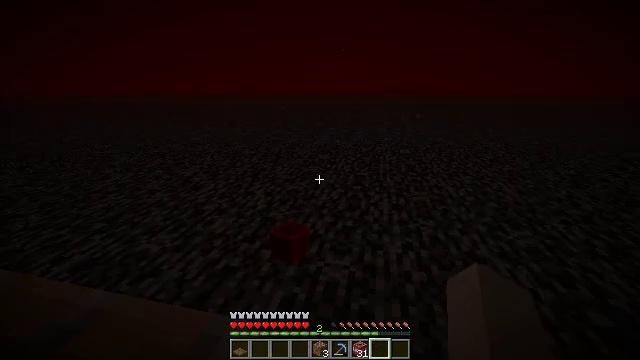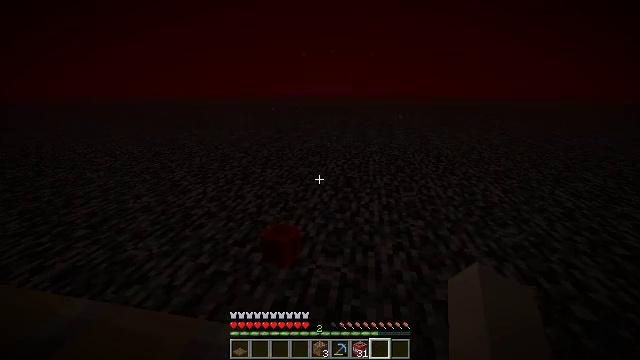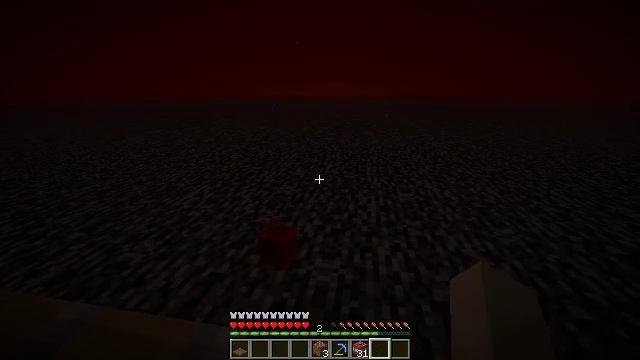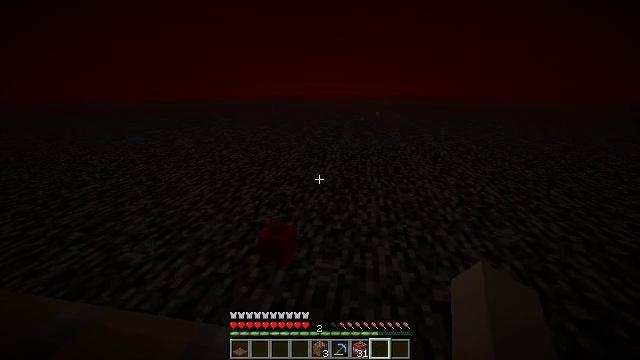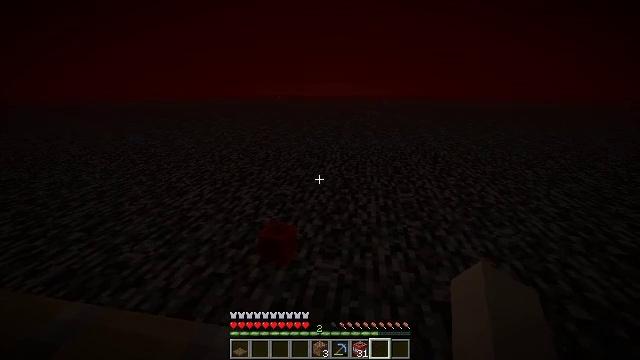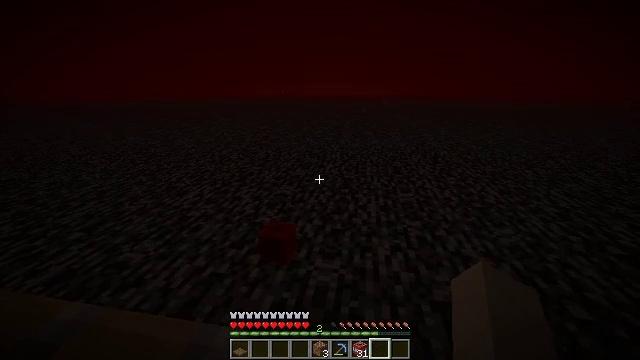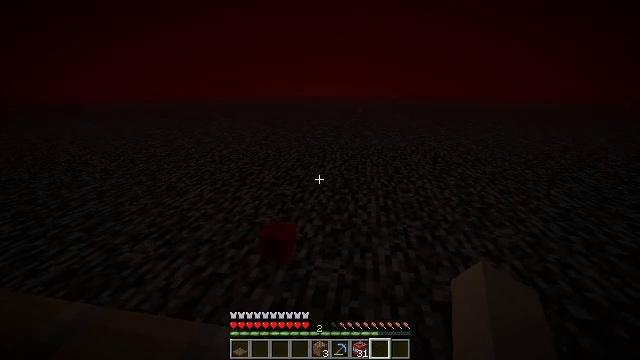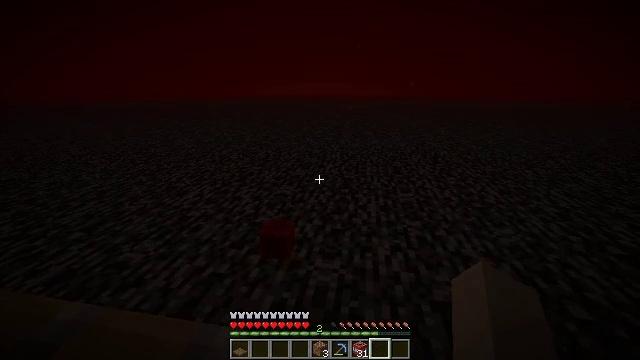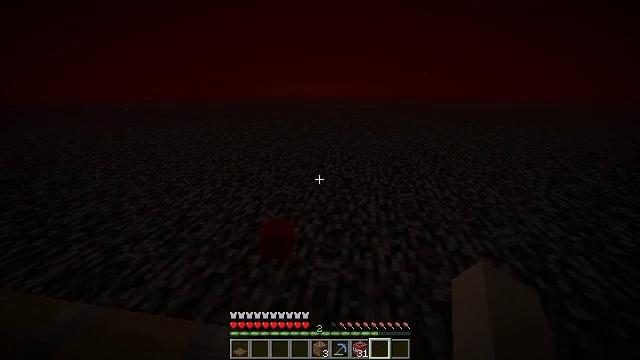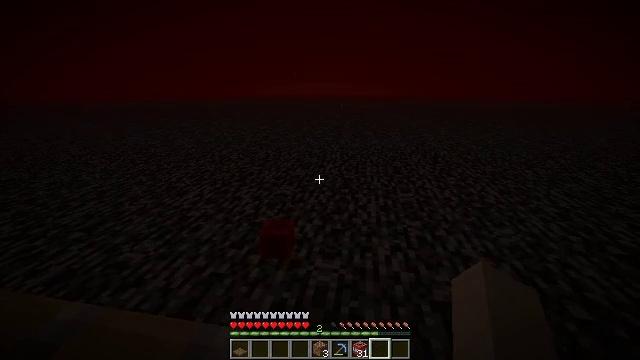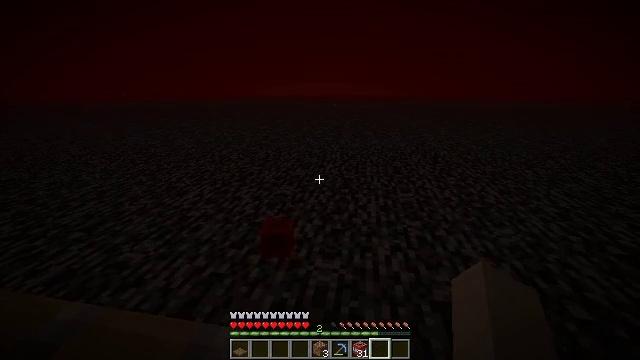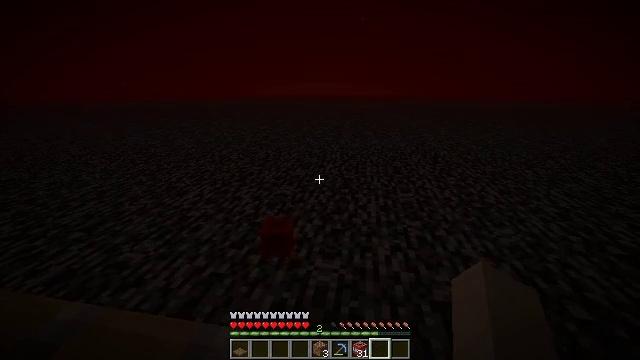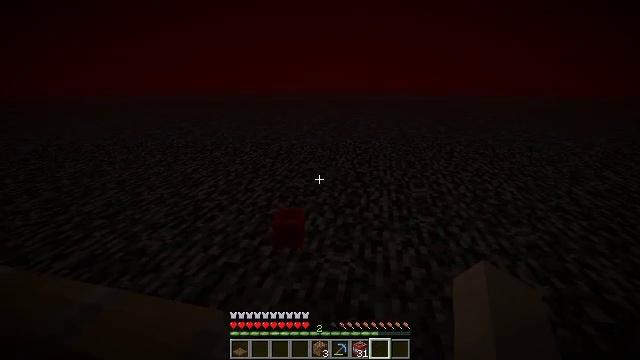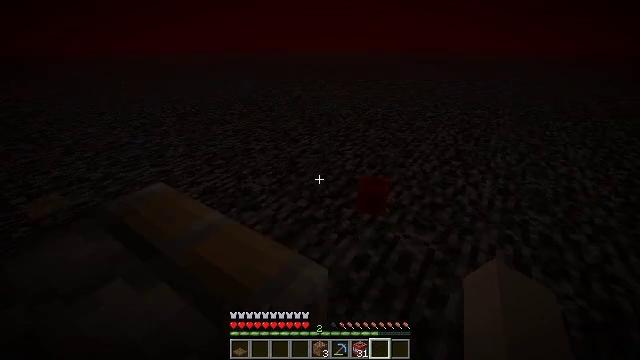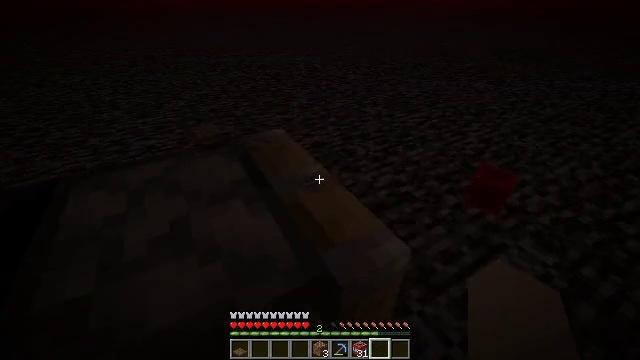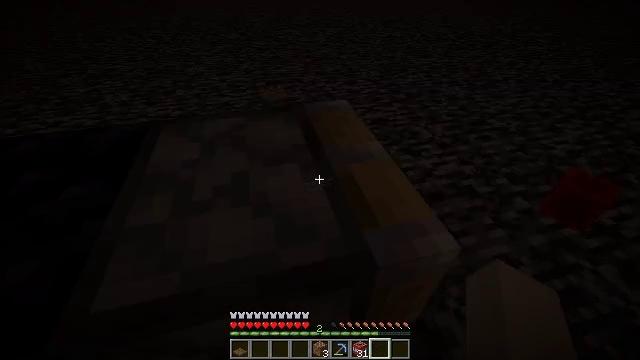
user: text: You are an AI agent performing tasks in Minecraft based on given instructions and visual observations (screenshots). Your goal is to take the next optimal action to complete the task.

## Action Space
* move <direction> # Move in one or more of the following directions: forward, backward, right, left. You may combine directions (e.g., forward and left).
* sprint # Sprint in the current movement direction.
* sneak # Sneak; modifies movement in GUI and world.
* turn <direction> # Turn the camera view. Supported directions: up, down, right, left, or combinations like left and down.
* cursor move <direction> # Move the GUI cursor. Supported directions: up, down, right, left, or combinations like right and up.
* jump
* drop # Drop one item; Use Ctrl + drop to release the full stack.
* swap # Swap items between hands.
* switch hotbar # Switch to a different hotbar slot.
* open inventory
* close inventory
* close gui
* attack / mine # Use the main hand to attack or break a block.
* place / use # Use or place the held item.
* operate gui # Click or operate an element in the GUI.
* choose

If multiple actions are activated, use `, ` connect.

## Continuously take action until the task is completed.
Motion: motion action
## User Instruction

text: Mine the piston from the build.
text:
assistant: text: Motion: turn right
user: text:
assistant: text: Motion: no_op
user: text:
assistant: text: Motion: no_op
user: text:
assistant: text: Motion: no_op
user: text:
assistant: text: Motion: no_op
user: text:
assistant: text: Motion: no_op
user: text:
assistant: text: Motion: no_op
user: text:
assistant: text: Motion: no_op
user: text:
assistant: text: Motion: no_op
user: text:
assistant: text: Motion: no_op
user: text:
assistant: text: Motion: no_op
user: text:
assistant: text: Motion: turn left and down
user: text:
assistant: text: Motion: turn left and down
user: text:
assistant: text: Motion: turn left and down
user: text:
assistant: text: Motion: turn left and down
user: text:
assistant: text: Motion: turn left and down
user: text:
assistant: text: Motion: turn left and down
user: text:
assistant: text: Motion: turn left
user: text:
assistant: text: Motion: turn left
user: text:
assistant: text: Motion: turn left and down
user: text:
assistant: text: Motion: turn left and down
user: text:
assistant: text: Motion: no_op
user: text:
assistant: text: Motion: no_op
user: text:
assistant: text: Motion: no_op
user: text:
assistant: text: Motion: no_op
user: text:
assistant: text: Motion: no_op
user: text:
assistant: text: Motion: no_op
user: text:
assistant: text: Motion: no_op
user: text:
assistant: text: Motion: no_op
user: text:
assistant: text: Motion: no_op